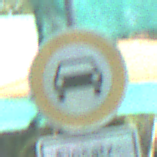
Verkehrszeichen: VerbotKraftwagen
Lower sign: BesondereFahrzeugeUndTransportgueter3
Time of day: MorningAfternoon
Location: Roofed (Special)
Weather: PartlyCloudy
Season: NotSpecified
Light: Natural